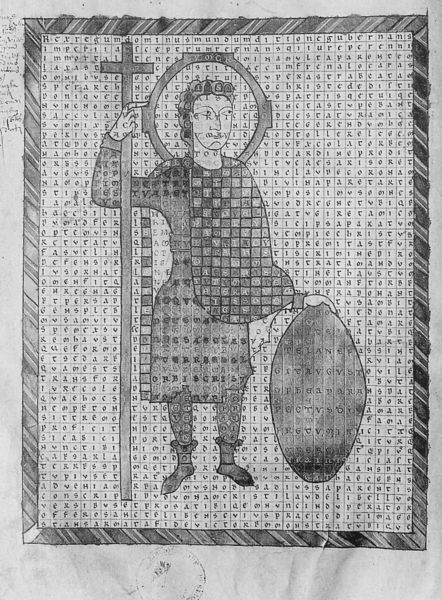
Titel: De Laudibus Sanctae Crucis
Künstler: Hrabanus Maurus
Standort: Herkunftsort: Anchin, Saint-Sauveur (EU - F)
Institution: Douai, Bibliothèque Municipale
Schlagwörter: mann, umhang, weiß, grau, schwarz, skizze, zeichnung, hochformat, malerei, teppich, gesicht, kleidung, mensch, rahmen, stehen, stein, bild, kirche, mantel, stehend, england, locken, kreis, oval, schrift, papier, rahmung, schuhe, stab, bischof, zahlen, karos, schild, buch, glaube, kreuz, steht, schwarzweiss, seite, illustration, buchstabe, buchstaben, stempel, stiefel, mosaik, schuh, ritter, rüstung, quadrate, wappen, heiligenschein, jesus, mittelalter, heiliger, heilige, kästchen, quadrat, mittelalterlich, tabelle, christ, glorie, alphabet, kreisrund, bischoff, ei, schils, heiligenschtein, kreuzworträtzel